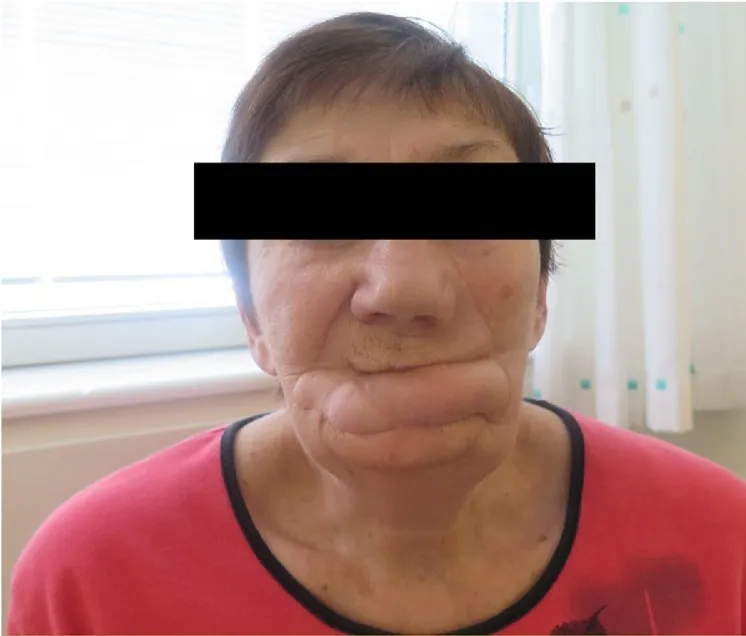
Clinical appearance 4 months after surgery. No microstomia or dog ears are seen.
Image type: medical_photograph (skin_photograph)